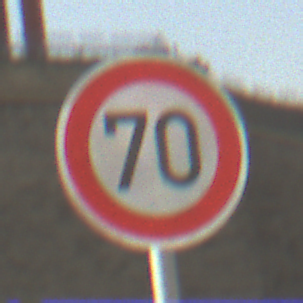
Verkehrszeichen: Geschwindigkeit70
Umgebung: Outdoor, Suburban
Tageszeit: MorningAfternoon
Wetter: Clear
Licht: Natural
Jahreszeit: NotSpecified
Kontrast: HighContrast